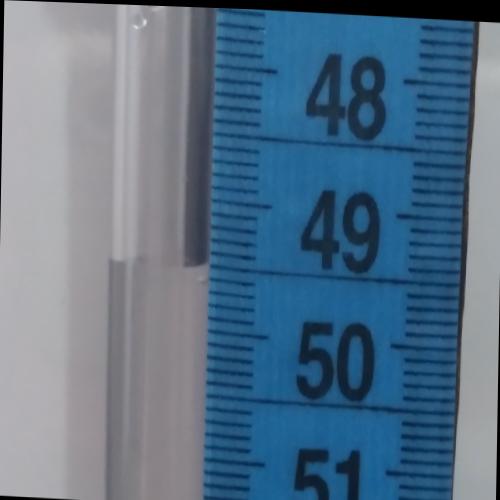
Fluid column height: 49.5 cm